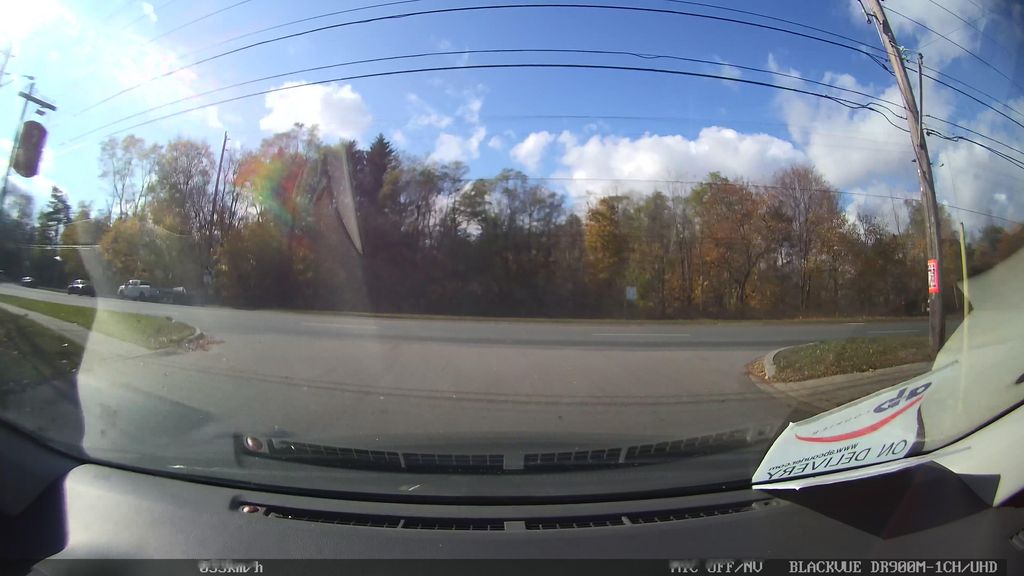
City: toronto